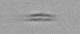
Label: Cylindrotheca_morphotype1